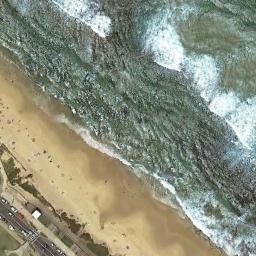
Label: beach